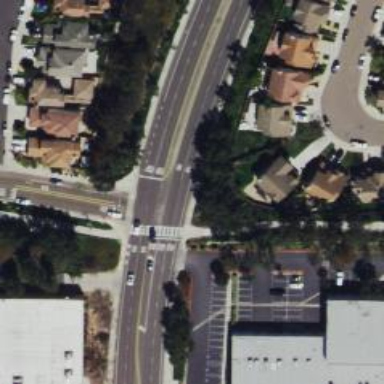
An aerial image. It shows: Road with stop sign.